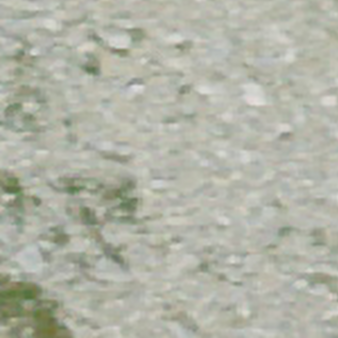
Label: other